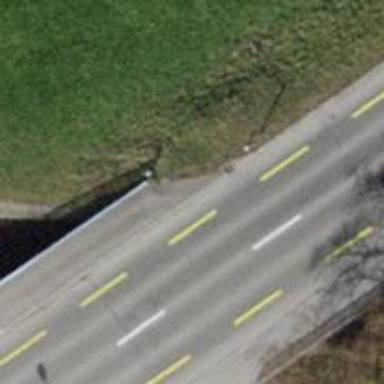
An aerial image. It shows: Sidewalk bridge over footway.